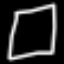
Label: square